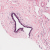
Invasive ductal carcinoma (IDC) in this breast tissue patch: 0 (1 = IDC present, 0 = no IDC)